Question: I want to get the average rates for each product.
I have a table which has a foreign key to table,
the table is similar to this

when I try to get products with this code:
'''
$stocks = Stocks::with('images:url,color', 'tags:tag', 'sizes', 'rates')
->get()
->pluckDistant('tags', 'tag')
->pluckDistant('sizes', 'size');
'''
it returns this
'''
[
{
"id": 10,
"name": "name",
"image": "1564964985mI7jTuQEZxD49SGTce6Qntl7U8QDnc8uhVxedyYN.jpeg",
"images": [
{
"url": "1564964985mI7jTuQEZxD49SGTce6Qntl7U8QDnc8uhVxedyYN.jpeg",
"color": ""
},
{
"url": "1564964985EV20c1jGvCVCzpCv2Gy9r5TnWM0hMpCBsiRbe8pI.png",
"color": ""
},
{
"url": "1564964985iFcMox6rjsUaM8CHil5oQ9HkrsDqTrqLNY1cXCRX.png",
"color": ""
}
],
"tags": [
"`Twr"
],
"sizes": [],
"rates": [
{
"id": 1,
"stocks_id": 10,
"rate": 2
},
{
"id": 2,
"stocks_id": 10,
"rate": 4
}
],
}
]
'''
'"rates":3'
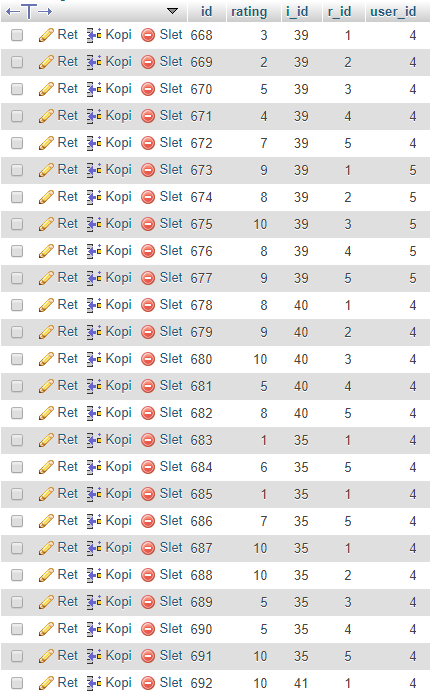
Answer: You could leverage something like <URL>. Say you have a 'Product' model which has a 'OneToMany' relationship with 'Rate' model.
Your 'Product' model would look something like this:
'''
class Product extends Model
{
protected $with = ['rates'];
protected $appends = ['average_rate'];
public function getAverageRateAttribute()
{
return $this->attributes['average_rate'] = $this->rates->avg('rate');
}
public function rates() {
return $this->hasMany(Rate::class);
}
}
'''
Now anytime you query your products from the database, you'll have the rate appended with the result.
'''
array:7 [V
"id" => 1
"created_at" => "2019-08-12 14:08:09"
"updated_at" => "2019-08-12 14:08:09"
"average_rate" => 4.5
"rates" => array:2 [▶️]
]
'''
However, be aware of causing n+1 problem. If you're using this approach make sure to always eager load your 'rates'.